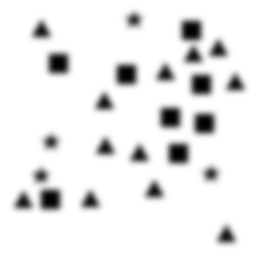
Squares: 8
Triangles: 12
Stars: 4
Total shapes: 24